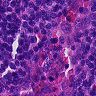
Metastatic tissue present: no